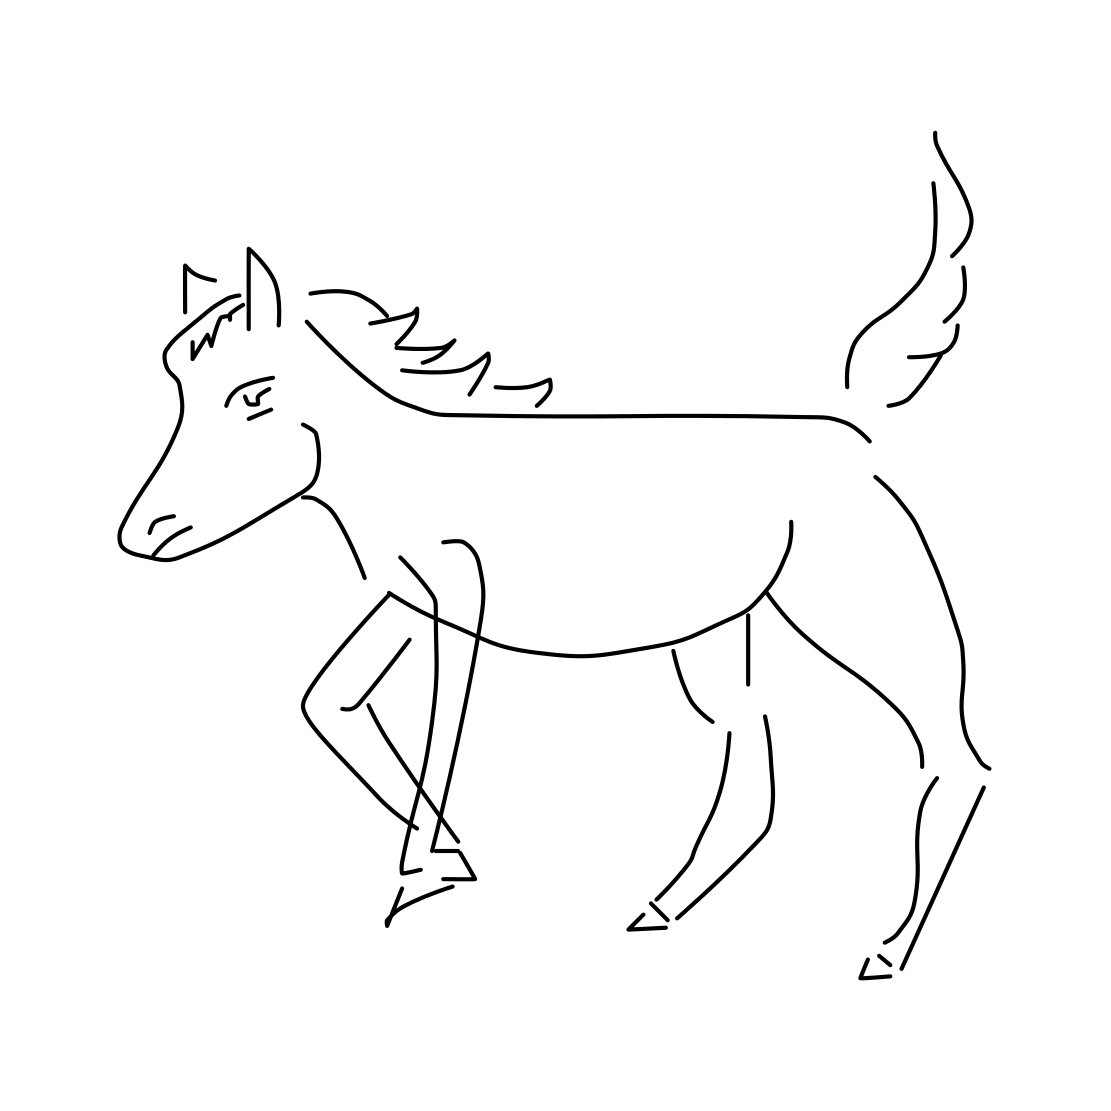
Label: horse